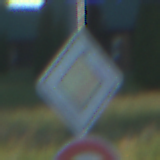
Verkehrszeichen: Vorfahrtsstrasse
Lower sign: Geschwindigkeit80
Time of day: MorningAfternoon
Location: Outdoor (Nature)
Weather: Clear
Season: NotSpecified
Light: Natural